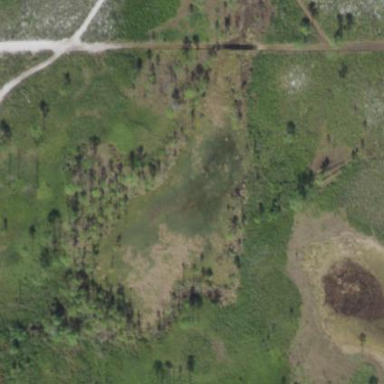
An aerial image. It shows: Marshy wetland area.